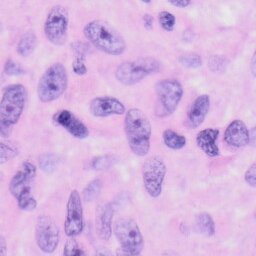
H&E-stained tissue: Skin